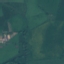
Land use / land cover: Pasture